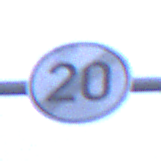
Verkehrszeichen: EndeGeschwindigkeit20
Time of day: SunriseSunset
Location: Outdoor (Urban)
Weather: Overcast
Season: NotSpecified
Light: Natural